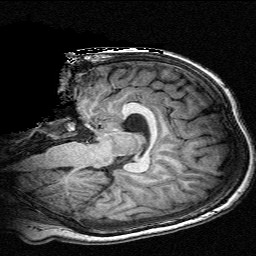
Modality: T1w
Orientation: sagittal
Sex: male
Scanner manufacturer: siemens
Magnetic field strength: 3 T
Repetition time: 2.3 s
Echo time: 0.00336 s